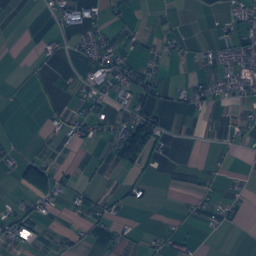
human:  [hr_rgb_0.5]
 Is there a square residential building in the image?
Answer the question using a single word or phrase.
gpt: yes

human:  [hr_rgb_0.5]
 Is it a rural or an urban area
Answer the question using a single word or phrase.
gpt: urban

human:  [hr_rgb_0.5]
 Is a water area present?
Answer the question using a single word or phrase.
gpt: yes

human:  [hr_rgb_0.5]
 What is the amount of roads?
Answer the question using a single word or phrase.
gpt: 142

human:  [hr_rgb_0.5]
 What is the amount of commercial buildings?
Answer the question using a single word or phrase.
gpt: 13

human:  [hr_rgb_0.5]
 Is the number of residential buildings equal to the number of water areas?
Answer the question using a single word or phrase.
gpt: no

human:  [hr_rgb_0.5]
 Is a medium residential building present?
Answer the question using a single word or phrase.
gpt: yes

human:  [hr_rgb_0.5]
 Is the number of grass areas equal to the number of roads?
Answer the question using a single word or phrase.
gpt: no

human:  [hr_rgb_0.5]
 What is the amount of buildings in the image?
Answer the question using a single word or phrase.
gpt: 1284

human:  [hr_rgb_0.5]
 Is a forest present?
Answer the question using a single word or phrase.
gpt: yes

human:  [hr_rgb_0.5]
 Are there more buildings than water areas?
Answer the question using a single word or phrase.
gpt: yes

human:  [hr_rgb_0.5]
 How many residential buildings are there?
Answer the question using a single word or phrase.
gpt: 1268

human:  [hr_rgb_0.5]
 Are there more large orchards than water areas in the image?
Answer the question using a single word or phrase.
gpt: yes

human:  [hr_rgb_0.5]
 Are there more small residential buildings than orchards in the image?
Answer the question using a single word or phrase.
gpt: yes

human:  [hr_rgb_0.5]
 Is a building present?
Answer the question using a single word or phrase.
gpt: yes

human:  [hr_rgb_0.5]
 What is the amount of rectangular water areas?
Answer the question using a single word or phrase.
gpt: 1

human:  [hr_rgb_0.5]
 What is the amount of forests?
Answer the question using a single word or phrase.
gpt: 40

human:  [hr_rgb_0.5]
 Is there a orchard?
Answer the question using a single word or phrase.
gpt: yes

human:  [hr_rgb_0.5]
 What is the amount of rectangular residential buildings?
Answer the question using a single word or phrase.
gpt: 665

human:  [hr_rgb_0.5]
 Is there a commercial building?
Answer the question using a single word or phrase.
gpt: yes

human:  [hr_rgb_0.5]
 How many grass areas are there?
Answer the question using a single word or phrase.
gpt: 211

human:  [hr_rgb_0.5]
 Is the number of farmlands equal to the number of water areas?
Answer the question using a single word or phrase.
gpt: no

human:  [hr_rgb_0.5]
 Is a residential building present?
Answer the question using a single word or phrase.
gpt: yes

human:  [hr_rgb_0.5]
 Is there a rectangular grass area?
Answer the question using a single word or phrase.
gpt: yes

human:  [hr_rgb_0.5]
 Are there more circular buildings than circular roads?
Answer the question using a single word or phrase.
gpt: yes

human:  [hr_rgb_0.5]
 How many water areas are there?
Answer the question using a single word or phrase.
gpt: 6

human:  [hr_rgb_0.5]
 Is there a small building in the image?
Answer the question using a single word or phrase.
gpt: yes

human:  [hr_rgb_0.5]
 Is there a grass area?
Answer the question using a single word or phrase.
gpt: yes

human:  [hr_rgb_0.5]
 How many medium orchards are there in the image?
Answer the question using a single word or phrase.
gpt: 34

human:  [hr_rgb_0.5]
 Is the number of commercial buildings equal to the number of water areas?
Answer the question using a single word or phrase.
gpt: no

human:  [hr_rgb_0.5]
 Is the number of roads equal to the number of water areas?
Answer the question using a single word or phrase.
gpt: no

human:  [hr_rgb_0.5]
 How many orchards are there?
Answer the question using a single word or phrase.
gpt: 130

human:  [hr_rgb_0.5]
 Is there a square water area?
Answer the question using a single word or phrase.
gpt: yes

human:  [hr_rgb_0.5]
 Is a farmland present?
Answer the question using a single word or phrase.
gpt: yes

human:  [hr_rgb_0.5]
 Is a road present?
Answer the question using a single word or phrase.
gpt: yes

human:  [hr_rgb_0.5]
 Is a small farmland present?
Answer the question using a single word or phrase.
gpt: yes

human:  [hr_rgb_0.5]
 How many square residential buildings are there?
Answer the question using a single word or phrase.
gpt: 3

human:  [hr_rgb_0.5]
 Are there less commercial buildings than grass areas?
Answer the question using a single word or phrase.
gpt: yes

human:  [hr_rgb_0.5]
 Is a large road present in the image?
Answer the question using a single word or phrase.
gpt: no

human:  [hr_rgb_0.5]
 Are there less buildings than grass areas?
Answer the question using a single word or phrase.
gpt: no

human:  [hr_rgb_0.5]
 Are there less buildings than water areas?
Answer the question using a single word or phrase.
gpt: no

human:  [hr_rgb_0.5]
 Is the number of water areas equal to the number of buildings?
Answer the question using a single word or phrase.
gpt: no

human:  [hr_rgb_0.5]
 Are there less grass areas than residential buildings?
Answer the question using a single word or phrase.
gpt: yes

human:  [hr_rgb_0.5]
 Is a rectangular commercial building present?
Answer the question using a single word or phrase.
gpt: yes

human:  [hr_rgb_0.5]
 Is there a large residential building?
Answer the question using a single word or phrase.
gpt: yes

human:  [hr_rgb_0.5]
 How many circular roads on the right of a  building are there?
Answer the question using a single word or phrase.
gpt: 0

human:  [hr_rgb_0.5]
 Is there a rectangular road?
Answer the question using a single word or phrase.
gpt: no

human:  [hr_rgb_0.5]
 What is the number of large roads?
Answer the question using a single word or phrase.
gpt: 0

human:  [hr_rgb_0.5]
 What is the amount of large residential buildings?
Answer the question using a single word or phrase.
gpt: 3

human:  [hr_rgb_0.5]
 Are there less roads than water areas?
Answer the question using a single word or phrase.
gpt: no

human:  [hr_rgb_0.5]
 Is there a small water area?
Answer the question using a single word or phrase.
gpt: yes

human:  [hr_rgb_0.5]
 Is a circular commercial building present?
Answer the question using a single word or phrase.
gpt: no

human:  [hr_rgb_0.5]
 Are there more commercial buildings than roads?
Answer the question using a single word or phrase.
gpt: no

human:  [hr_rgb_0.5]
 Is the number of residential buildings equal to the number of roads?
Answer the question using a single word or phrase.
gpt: no

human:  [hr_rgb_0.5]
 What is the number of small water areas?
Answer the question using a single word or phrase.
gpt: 4

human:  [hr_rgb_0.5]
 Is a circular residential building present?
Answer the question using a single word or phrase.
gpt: yes

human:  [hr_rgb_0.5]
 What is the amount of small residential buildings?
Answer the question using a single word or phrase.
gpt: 1256

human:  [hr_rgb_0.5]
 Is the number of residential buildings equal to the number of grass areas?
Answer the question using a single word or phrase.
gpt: no

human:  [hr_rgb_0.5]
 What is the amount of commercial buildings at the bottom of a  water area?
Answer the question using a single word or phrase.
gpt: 12

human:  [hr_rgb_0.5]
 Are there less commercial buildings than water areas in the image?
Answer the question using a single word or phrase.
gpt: no

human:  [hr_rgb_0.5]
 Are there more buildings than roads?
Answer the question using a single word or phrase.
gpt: yes

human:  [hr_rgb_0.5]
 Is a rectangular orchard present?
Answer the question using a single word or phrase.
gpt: yes

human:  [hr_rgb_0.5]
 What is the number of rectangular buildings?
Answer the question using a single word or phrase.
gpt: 674

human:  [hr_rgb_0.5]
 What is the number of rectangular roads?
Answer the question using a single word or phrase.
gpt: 0